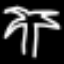
Label: palm tree